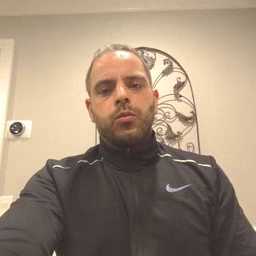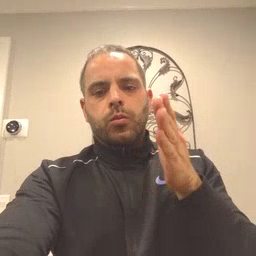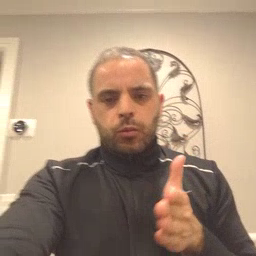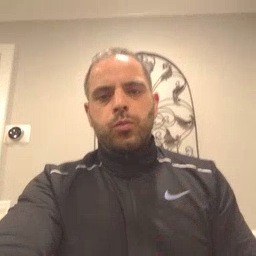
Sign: person